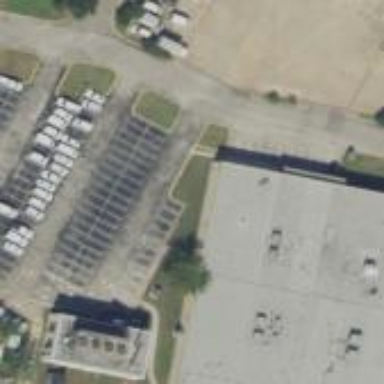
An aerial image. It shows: Warehouse.